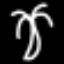
Label: palm tree